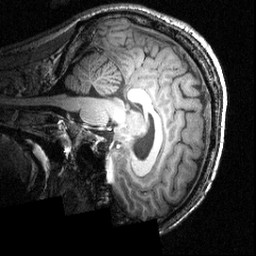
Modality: T1w
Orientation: sagittal
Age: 26
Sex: male
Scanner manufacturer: siemens
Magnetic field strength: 3.951 T
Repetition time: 1.5 s
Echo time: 0.00335 s